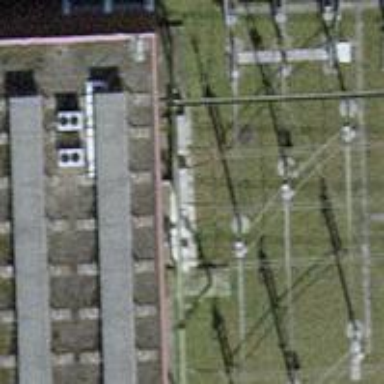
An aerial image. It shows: Insulator used in power systems.